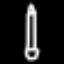
Label: pencil